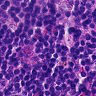
Metastatic tissue present: no